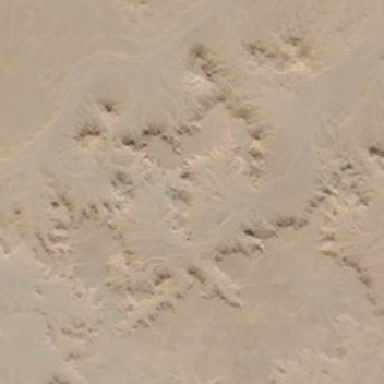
The desert surface is not smooth .